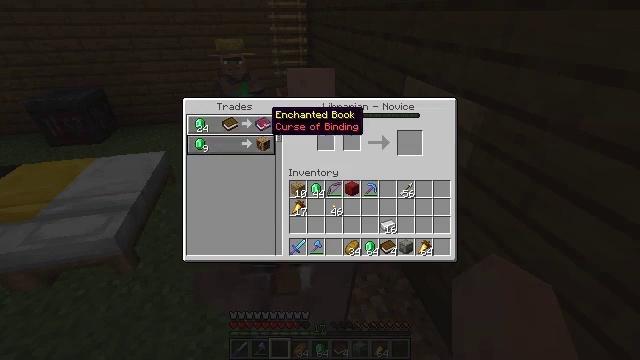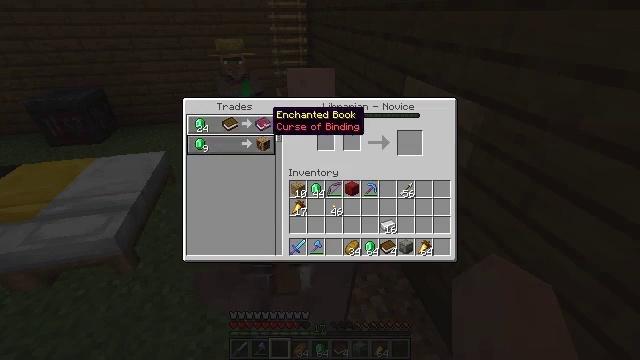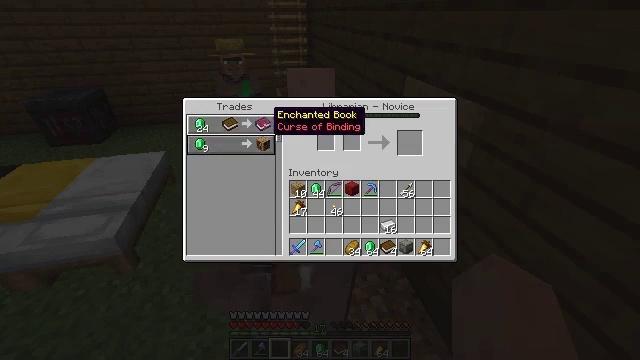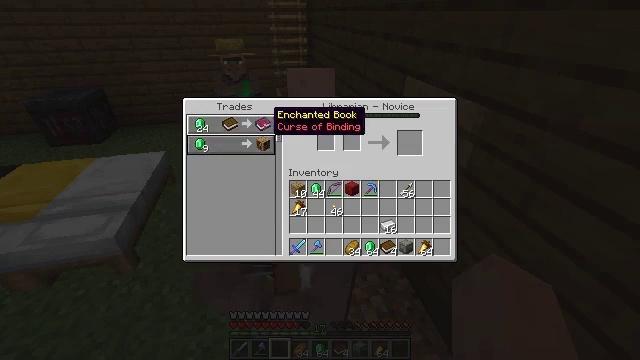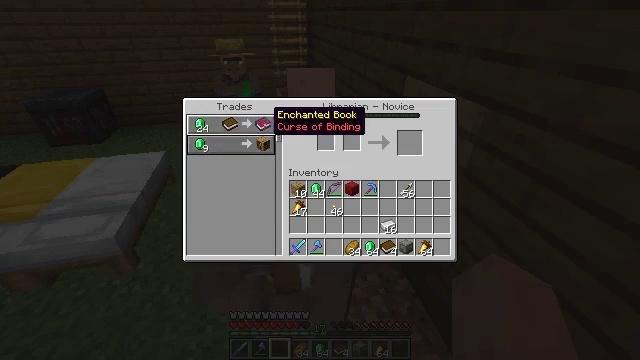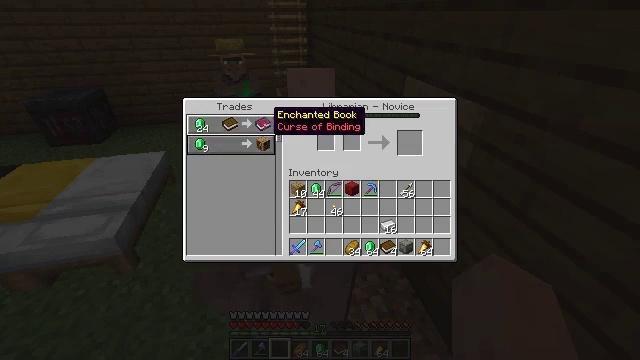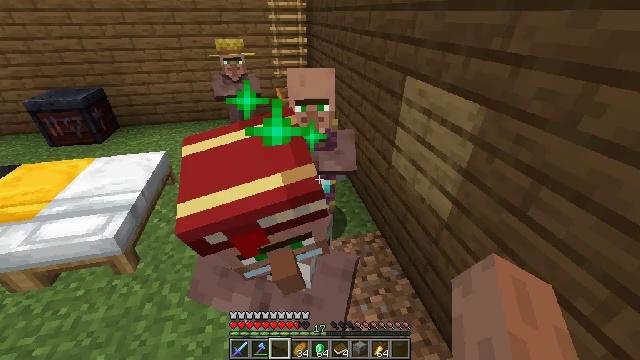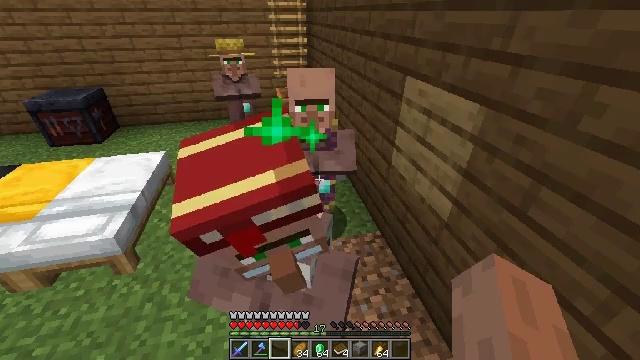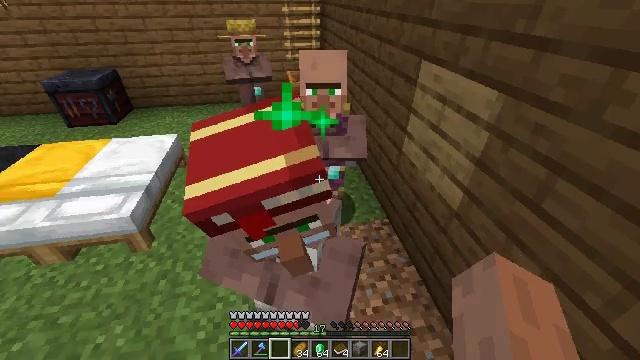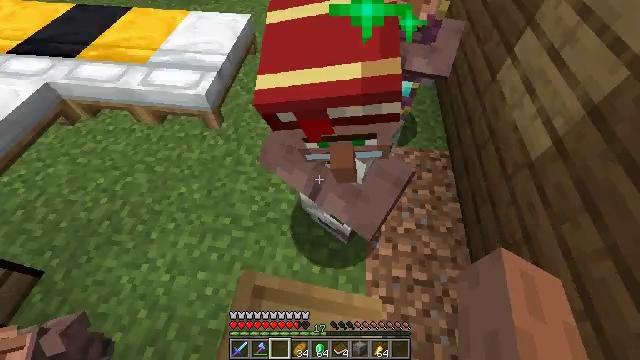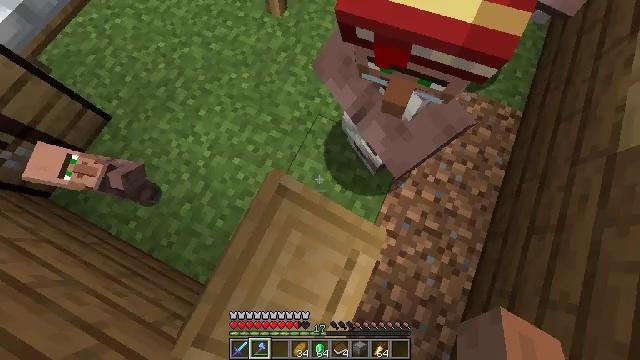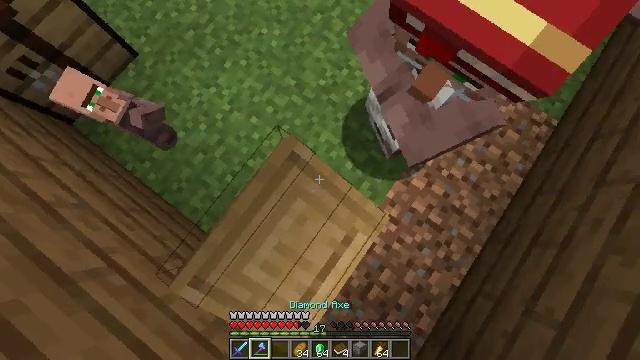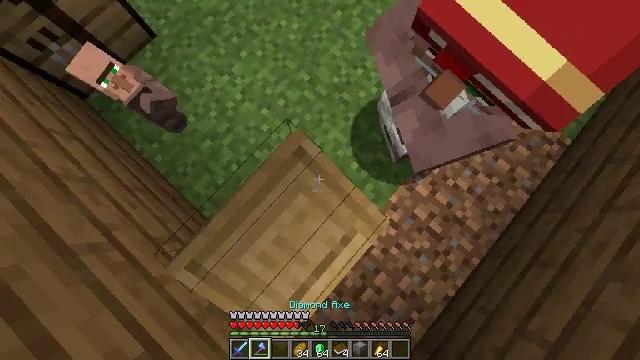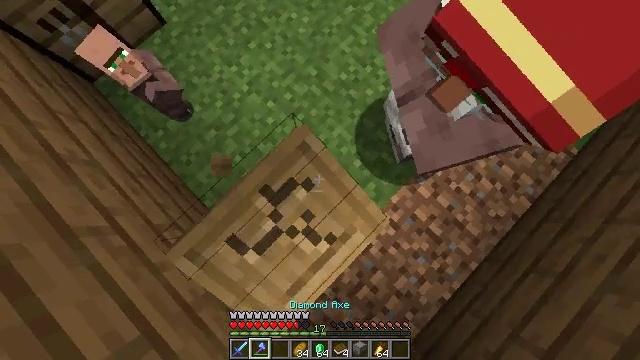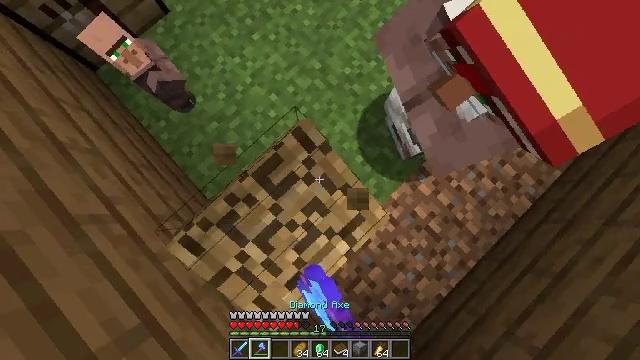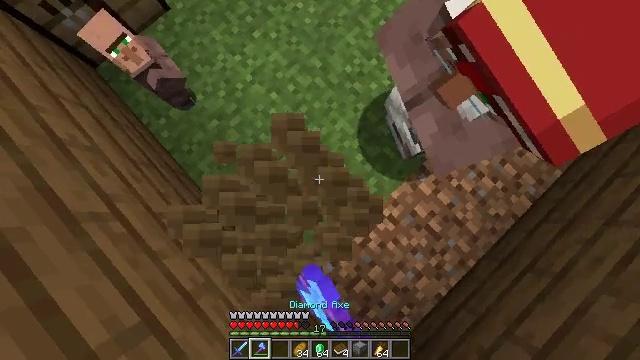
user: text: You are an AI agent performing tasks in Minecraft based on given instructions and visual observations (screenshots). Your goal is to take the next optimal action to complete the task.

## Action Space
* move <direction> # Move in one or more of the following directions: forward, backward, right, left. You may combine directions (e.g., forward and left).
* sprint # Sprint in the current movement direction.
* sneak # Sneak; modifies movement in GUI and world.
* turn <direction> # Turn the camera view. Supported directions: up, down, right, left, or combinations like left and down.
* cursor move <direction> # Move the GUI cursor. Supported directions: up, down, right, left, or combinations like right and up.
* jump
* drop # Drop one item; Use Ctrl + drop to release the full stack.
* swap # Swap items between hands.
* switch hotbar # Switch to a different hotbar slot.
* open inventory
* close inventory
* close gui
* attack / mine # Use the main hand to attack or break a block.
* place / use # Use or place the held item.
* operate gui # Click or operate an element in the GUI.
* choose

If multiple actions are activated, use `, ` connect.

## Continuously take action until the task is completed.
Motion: motion action
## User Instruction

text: Break the lectern to relocate it.
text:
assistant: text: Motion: no_op
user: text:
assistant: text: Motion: no_op
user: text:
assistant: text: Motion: no_op
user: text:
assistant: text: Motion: no_op
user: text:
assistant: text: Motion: no_op
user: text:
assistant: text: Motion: no_op
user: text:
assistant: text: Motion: close gui
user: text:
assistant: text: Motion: turn left and down
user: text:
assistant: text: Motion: turn left and down
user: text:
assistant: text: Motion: turn left and down, switch to hotbar 2
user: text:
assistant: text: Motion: turn left and down, switch to hotbar 2
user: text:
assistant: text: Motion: turn left, switch to hotbar 2
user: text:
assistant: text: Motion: turn left, attack / mine
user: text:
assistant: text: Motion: turn left and down, attack / mine
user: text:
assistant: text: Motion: attack / mine
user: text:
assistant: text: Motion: attack / mine
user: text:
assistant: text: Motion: attack / mine
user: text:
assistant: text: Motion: attack / mine
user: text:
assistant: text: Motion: attack / mine
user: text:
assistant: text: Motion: attack / mine